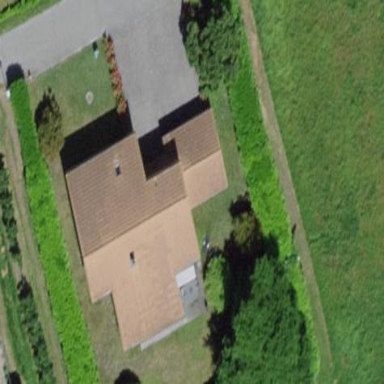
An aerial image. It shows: Detached building with gabled roof.